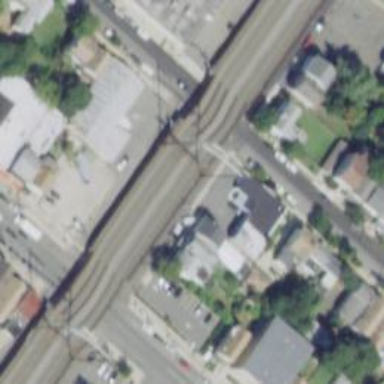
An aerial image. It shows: Bridge over railway with electrified contact lines.